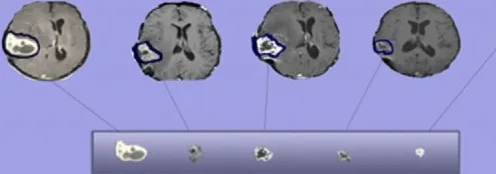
(B) Comparison between tumor size and midline shift (red line) over 20 months.
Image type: radiology (ct)